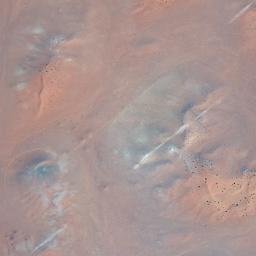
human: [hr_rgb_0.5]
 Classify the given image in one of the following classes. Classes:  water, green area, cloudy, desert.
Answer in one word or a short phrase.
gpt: desert